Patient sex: F
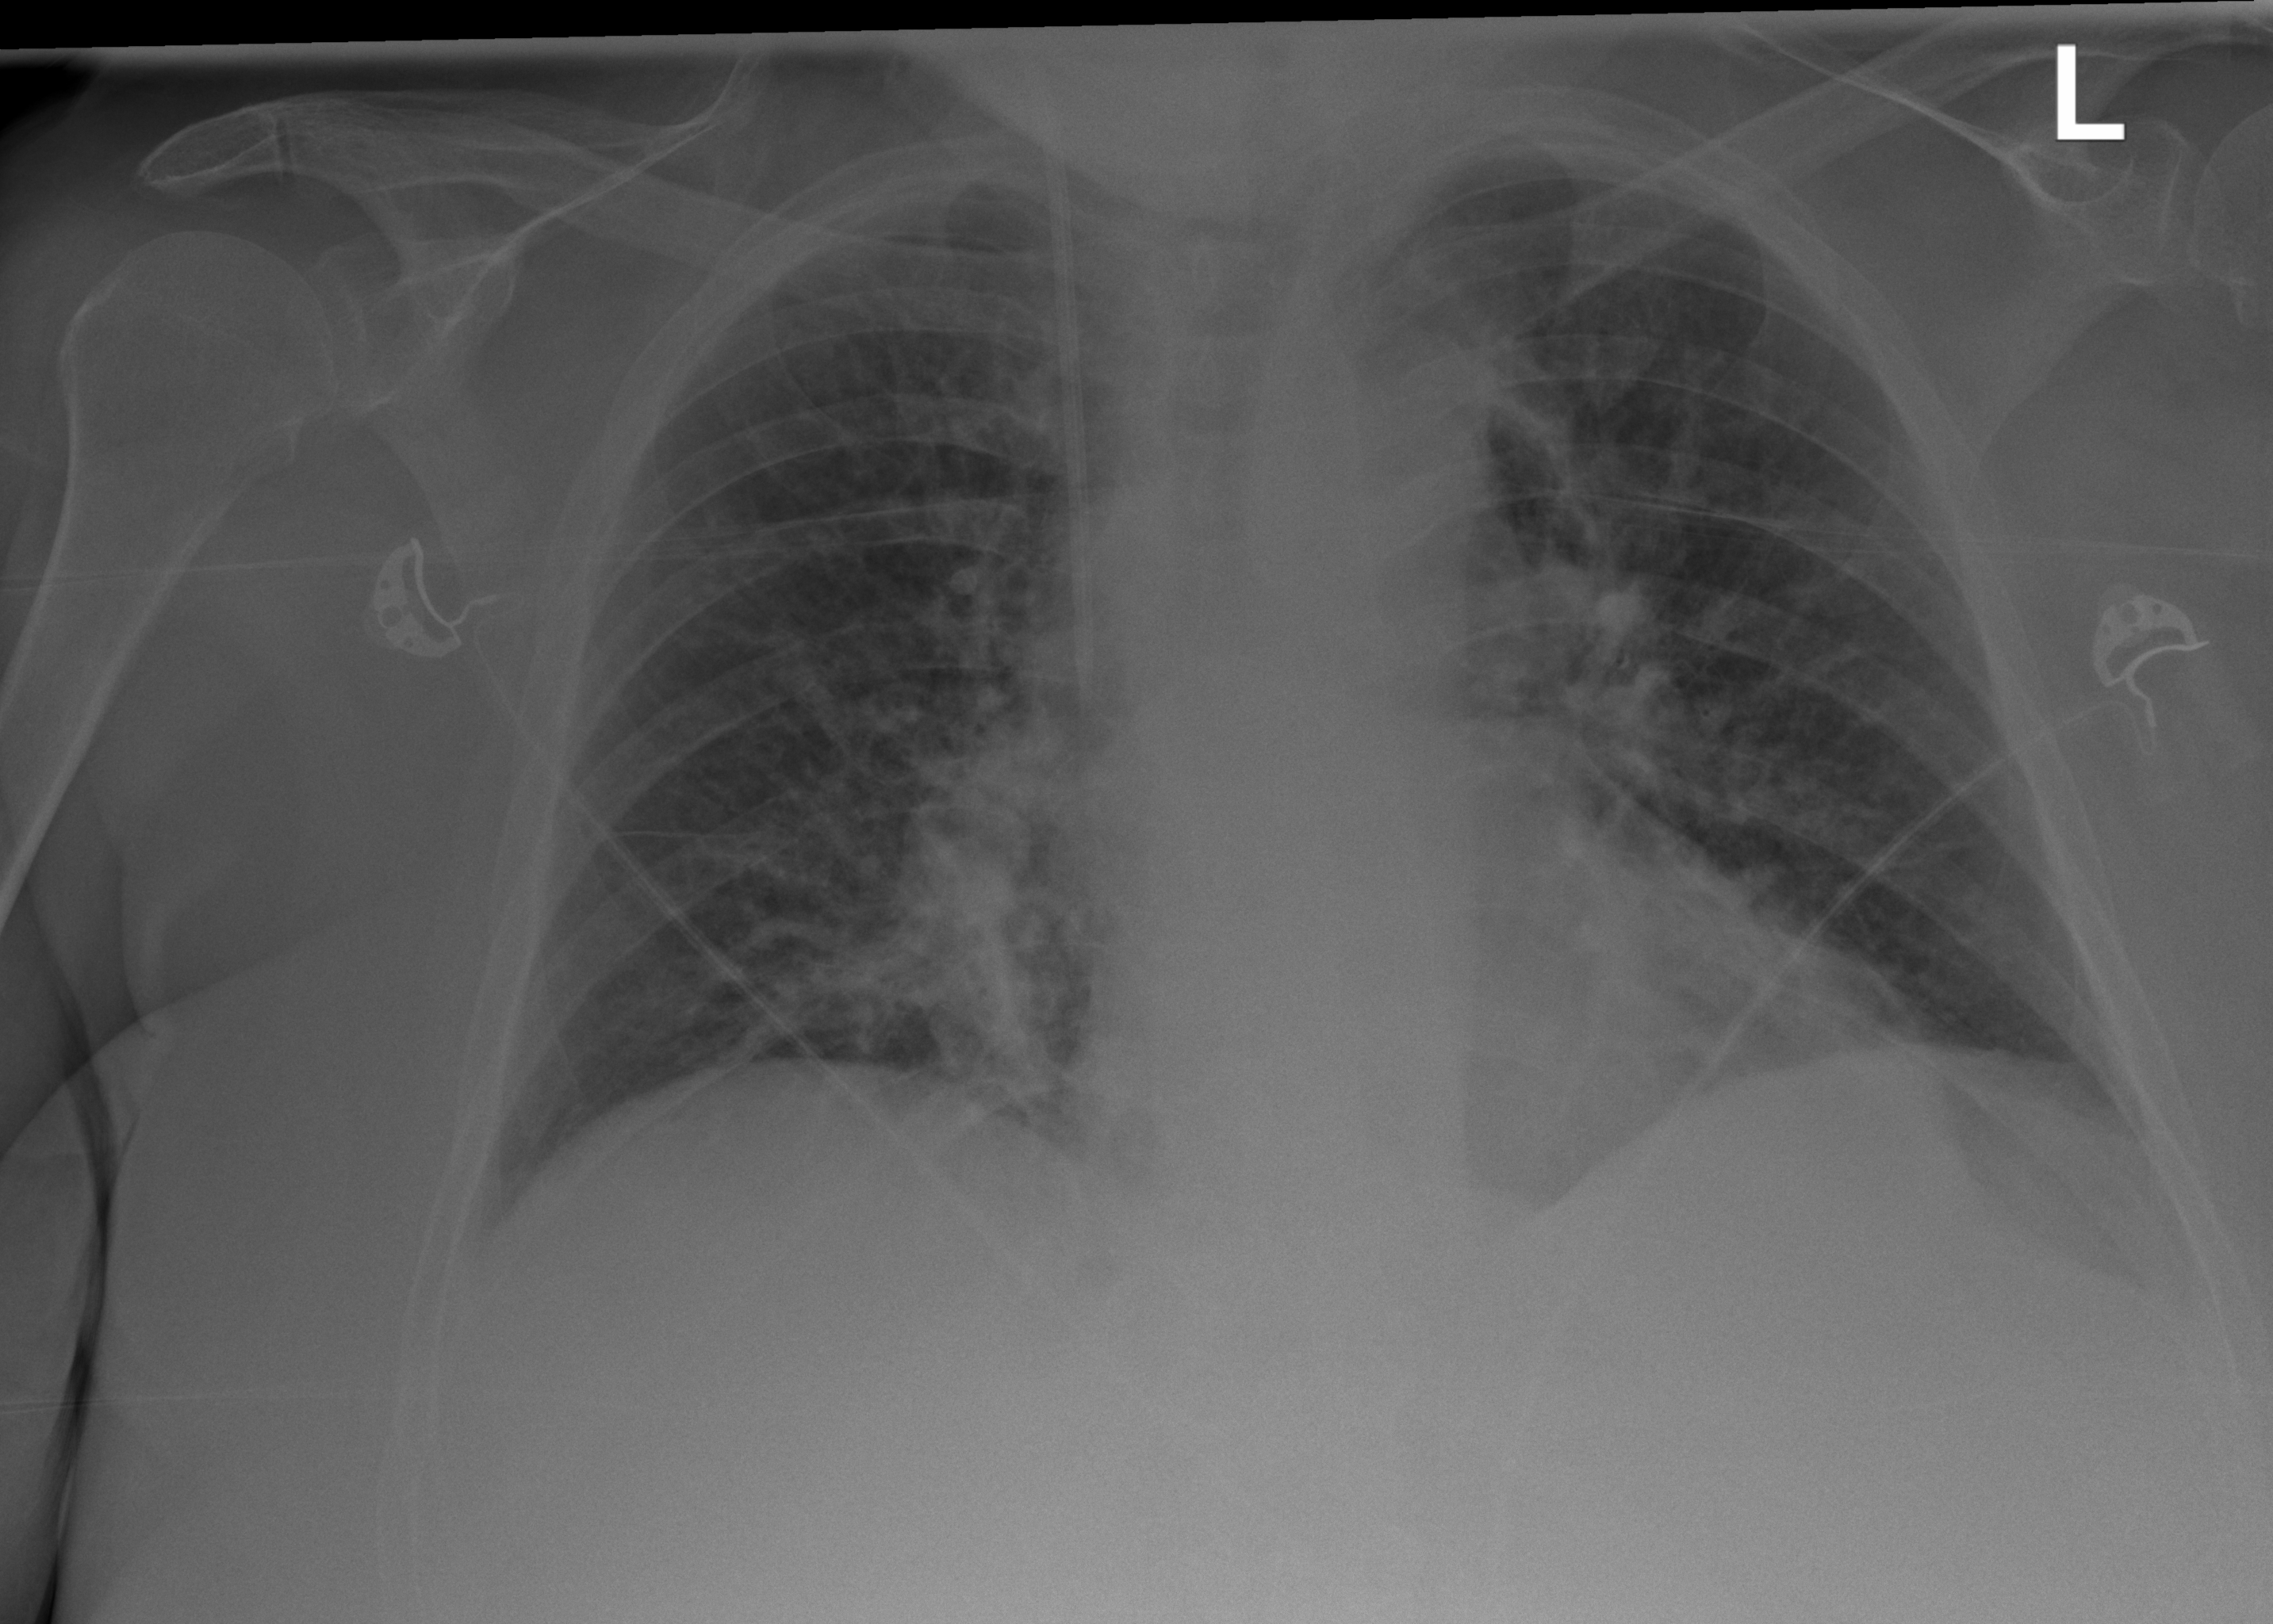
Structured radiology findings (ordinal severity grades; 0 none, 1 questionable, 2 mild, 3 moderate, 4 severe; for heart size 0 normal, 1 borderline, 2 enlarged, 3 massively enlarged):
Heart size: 0
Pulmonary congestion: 2
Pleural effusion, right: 0
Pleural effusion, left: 0
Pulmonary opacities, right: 2
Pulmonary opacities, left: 2
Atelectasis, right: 0
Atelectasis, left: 0